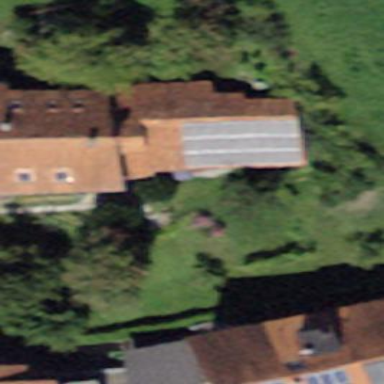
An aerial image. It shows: Gabled roofed house.